Aerial crown-view tile of a tropical tree (Barro Colorado Island, Panama), acquired 20250414:
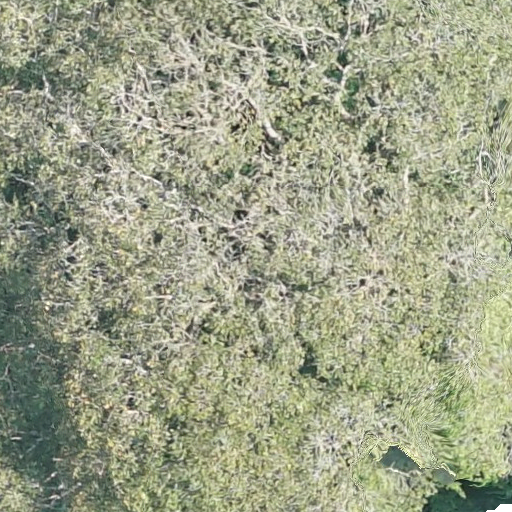
Species: Dipteryx oleifera
GBIF accepted scientific name: Dipteryx oleifera
Crown area: 735.502 m²